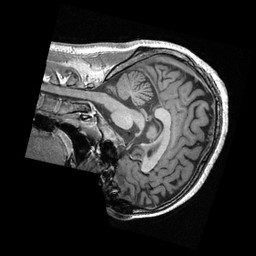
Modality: T1w
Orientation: sagittal
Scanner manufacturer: ge
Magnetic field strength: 3 T
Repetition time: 0.007172 s
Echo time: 0.002596 s